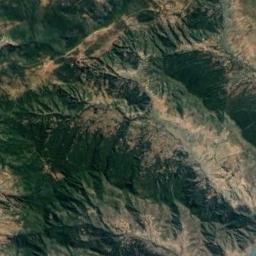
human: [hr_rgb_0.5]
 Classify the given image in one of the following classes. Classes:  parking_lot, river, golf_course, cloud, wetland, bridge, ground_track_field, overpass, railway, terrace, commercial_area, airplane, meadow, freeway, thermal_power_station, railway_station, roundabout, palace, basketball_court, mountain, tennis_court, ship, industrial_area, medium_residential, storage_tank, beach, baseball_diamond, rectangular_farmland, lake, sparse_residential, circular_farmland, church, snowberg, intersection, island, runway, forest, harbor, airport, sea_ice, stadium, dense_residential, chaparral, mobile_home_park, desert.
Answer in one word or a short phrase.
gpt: mountain